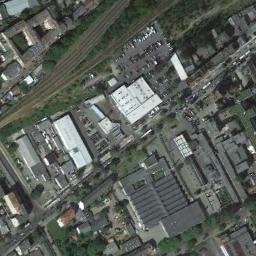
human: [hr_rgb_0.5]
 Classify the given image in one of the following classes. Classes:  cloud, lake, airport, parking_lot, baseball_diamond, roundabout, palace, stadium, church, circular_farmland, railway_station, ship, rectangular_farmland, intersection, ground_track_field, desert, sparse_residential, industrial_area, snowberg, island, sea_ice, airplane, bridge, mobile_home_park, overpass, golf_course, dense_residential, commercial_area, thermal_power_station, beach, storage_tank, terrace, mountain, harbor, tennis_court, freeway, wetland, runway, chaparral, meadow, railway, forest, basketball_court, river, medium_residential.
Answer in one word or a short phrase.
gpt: industrial_area